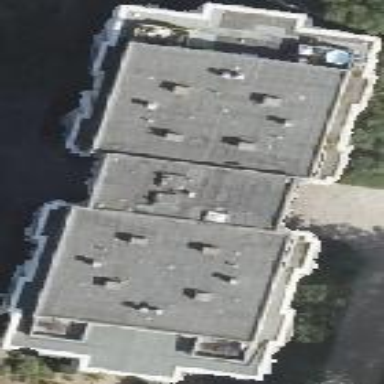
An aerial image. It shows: Flat-roofed apartment building.